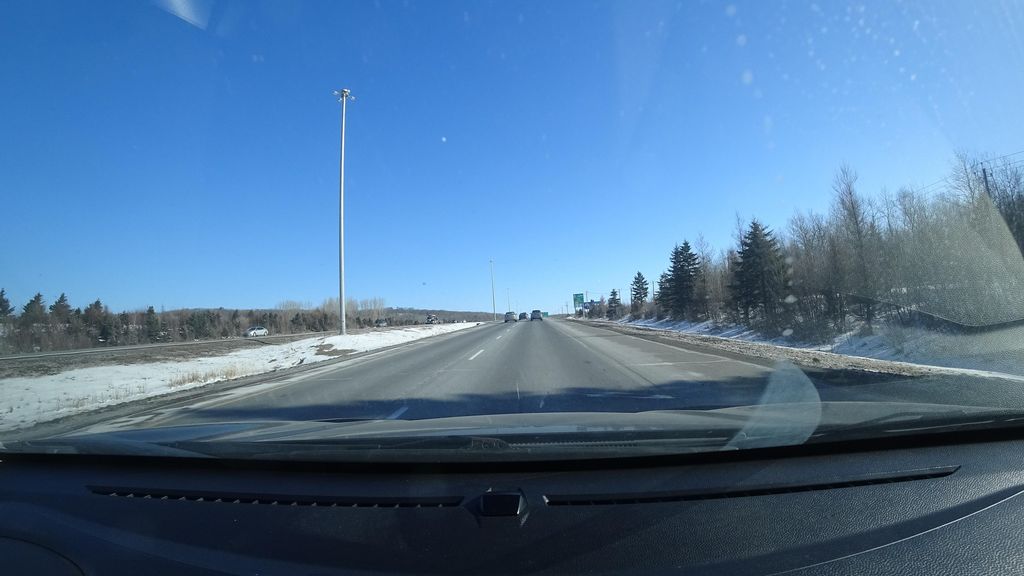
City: quebec_city